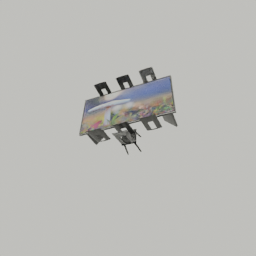
Label: furniture